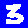
Digit: 3